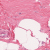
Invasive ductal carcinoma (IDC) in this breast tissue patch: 0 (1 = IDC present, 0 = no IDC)